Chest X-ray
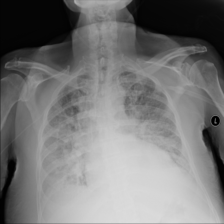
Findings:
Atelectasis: negative
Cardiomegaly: negative
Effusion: negative
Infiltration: negative
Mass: negative
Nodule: negative
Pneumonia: negative
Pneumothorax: negative
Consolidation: negative
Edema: positive
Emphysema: negative
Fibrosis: negative
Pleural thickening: negative
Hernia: negative